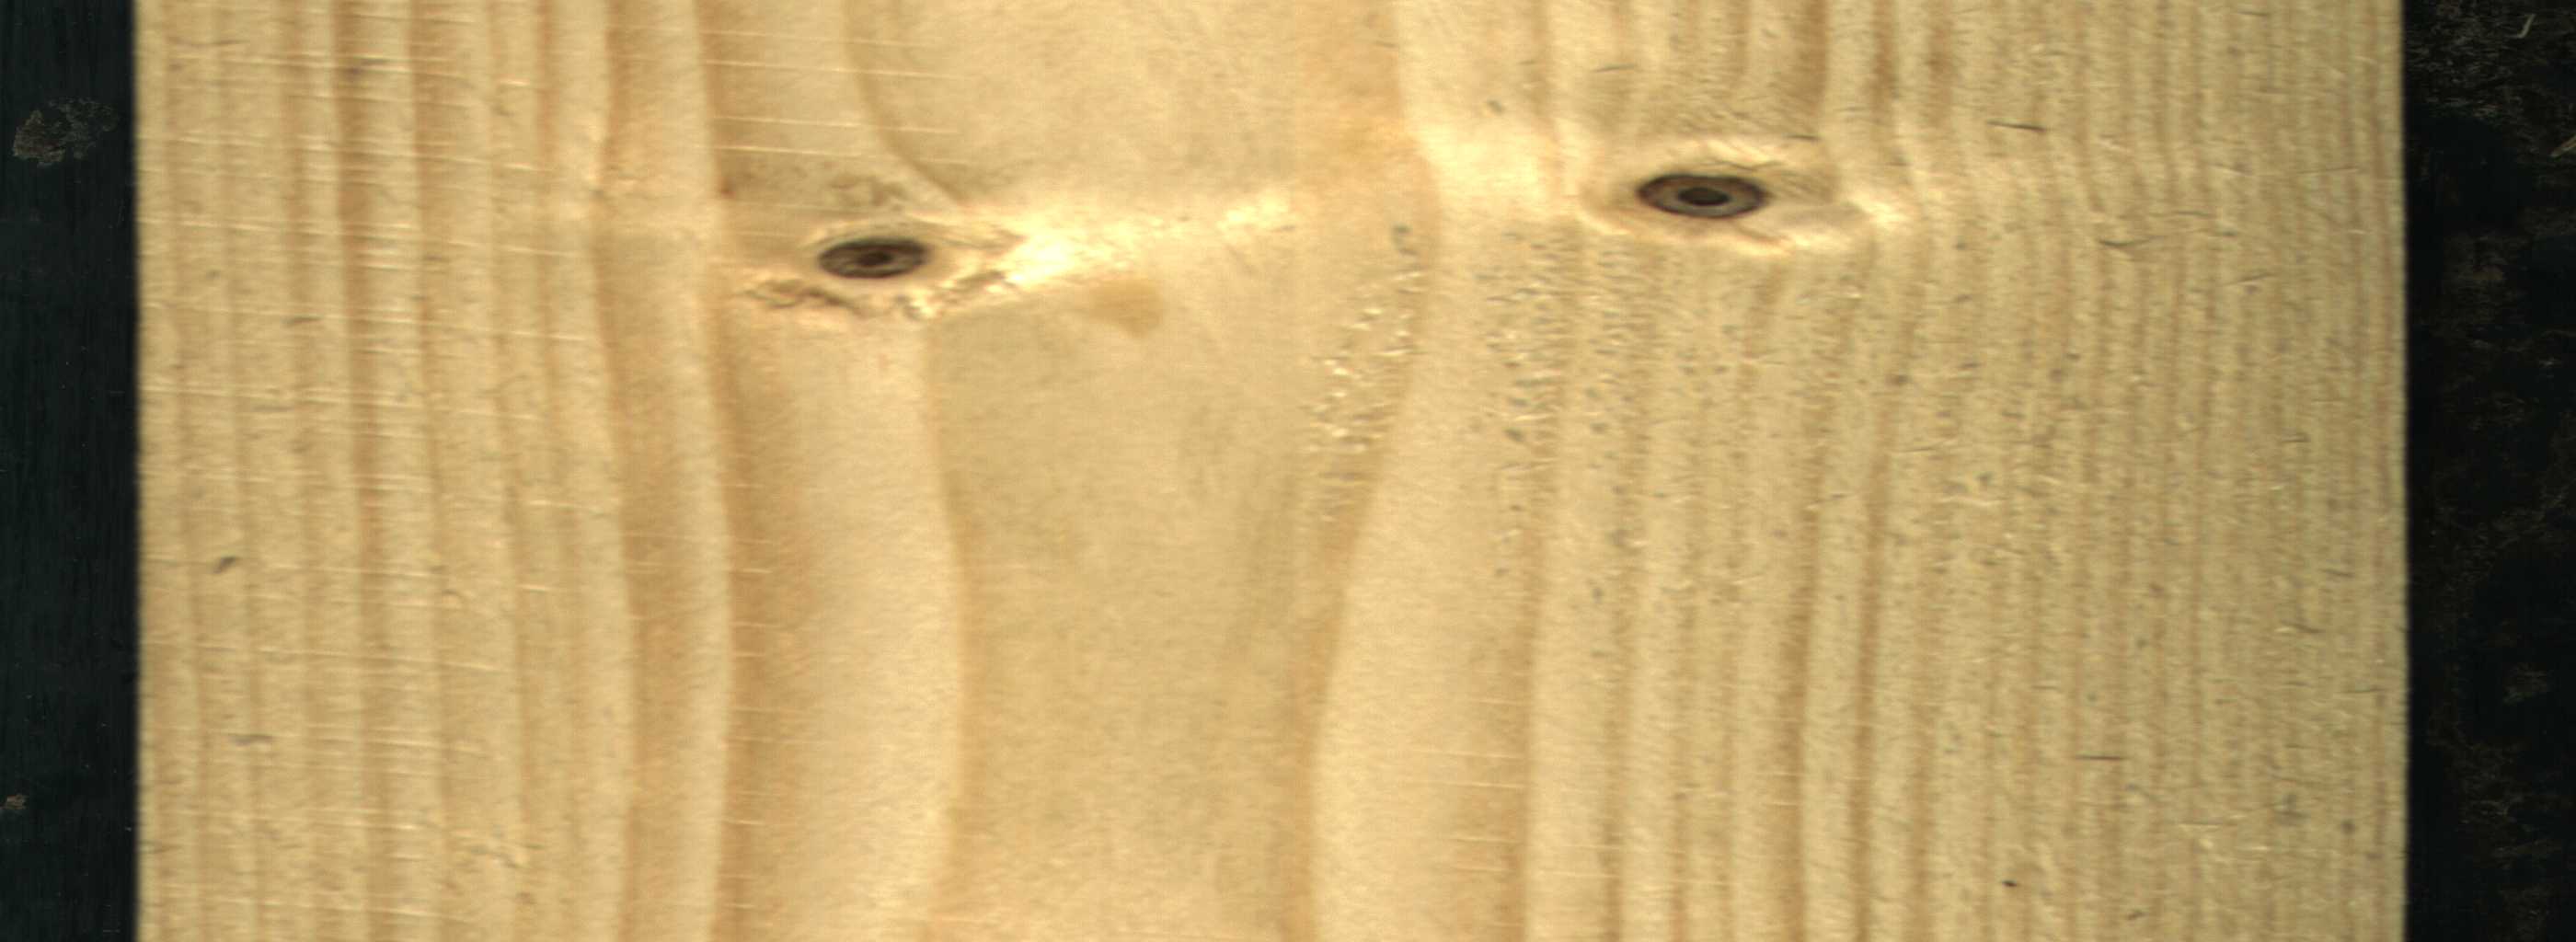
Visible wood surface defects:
Dead_Knot
Dead_Knot